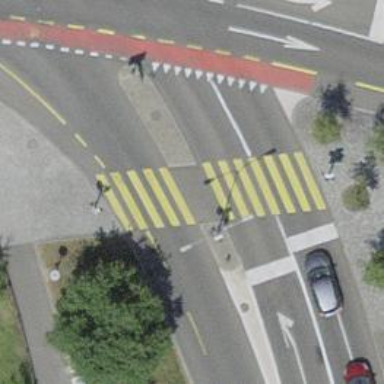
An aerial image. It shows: Marked footway crossing with pedestrian island.